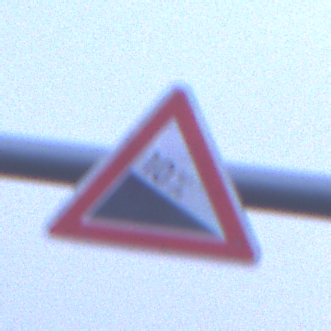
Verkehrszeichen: Gefaelle10
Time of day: SunriseSunset
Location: Outdoor (Urban)
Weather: Overcast
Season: NotSpecified
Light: Natural